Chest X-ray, PA view. Patient: 77 years old, sex M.
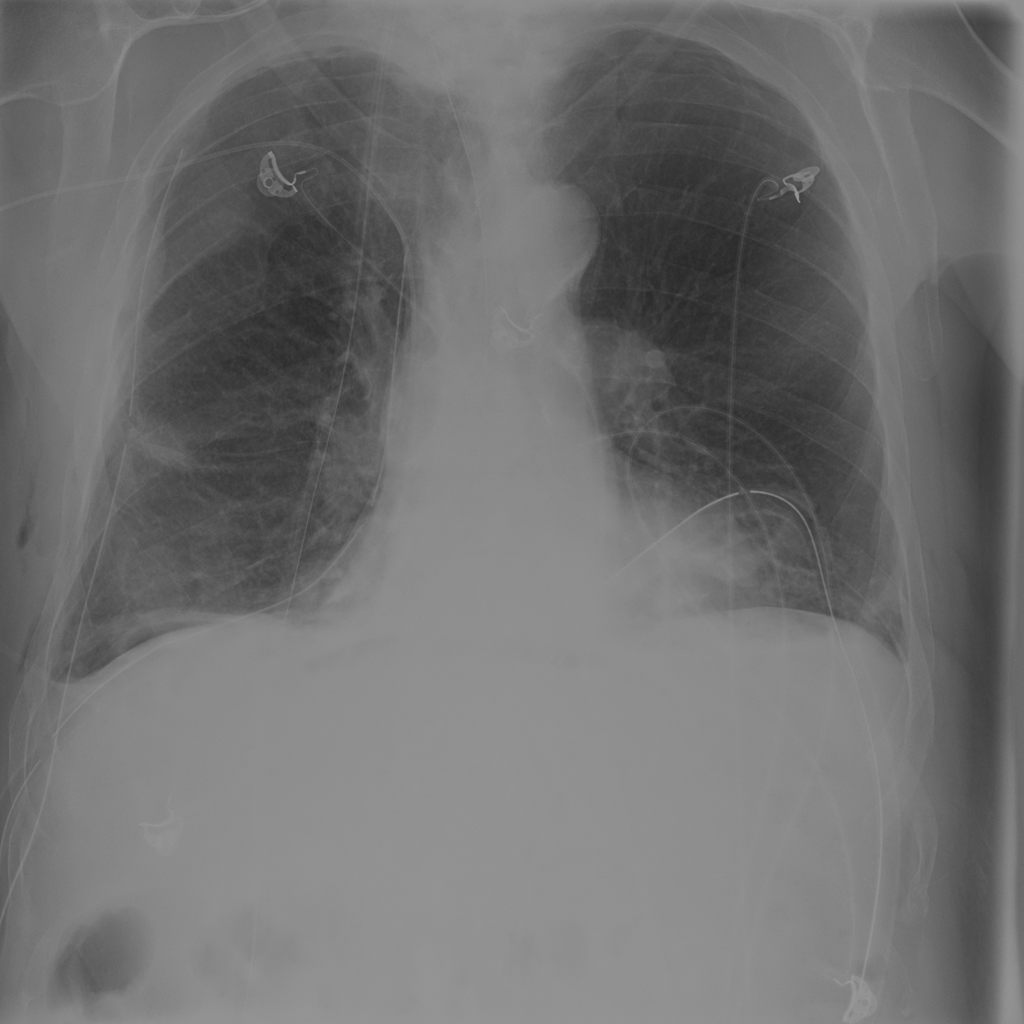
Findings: Atelectasis, Effusion, Infiltration, Pneumothorax